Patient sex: F
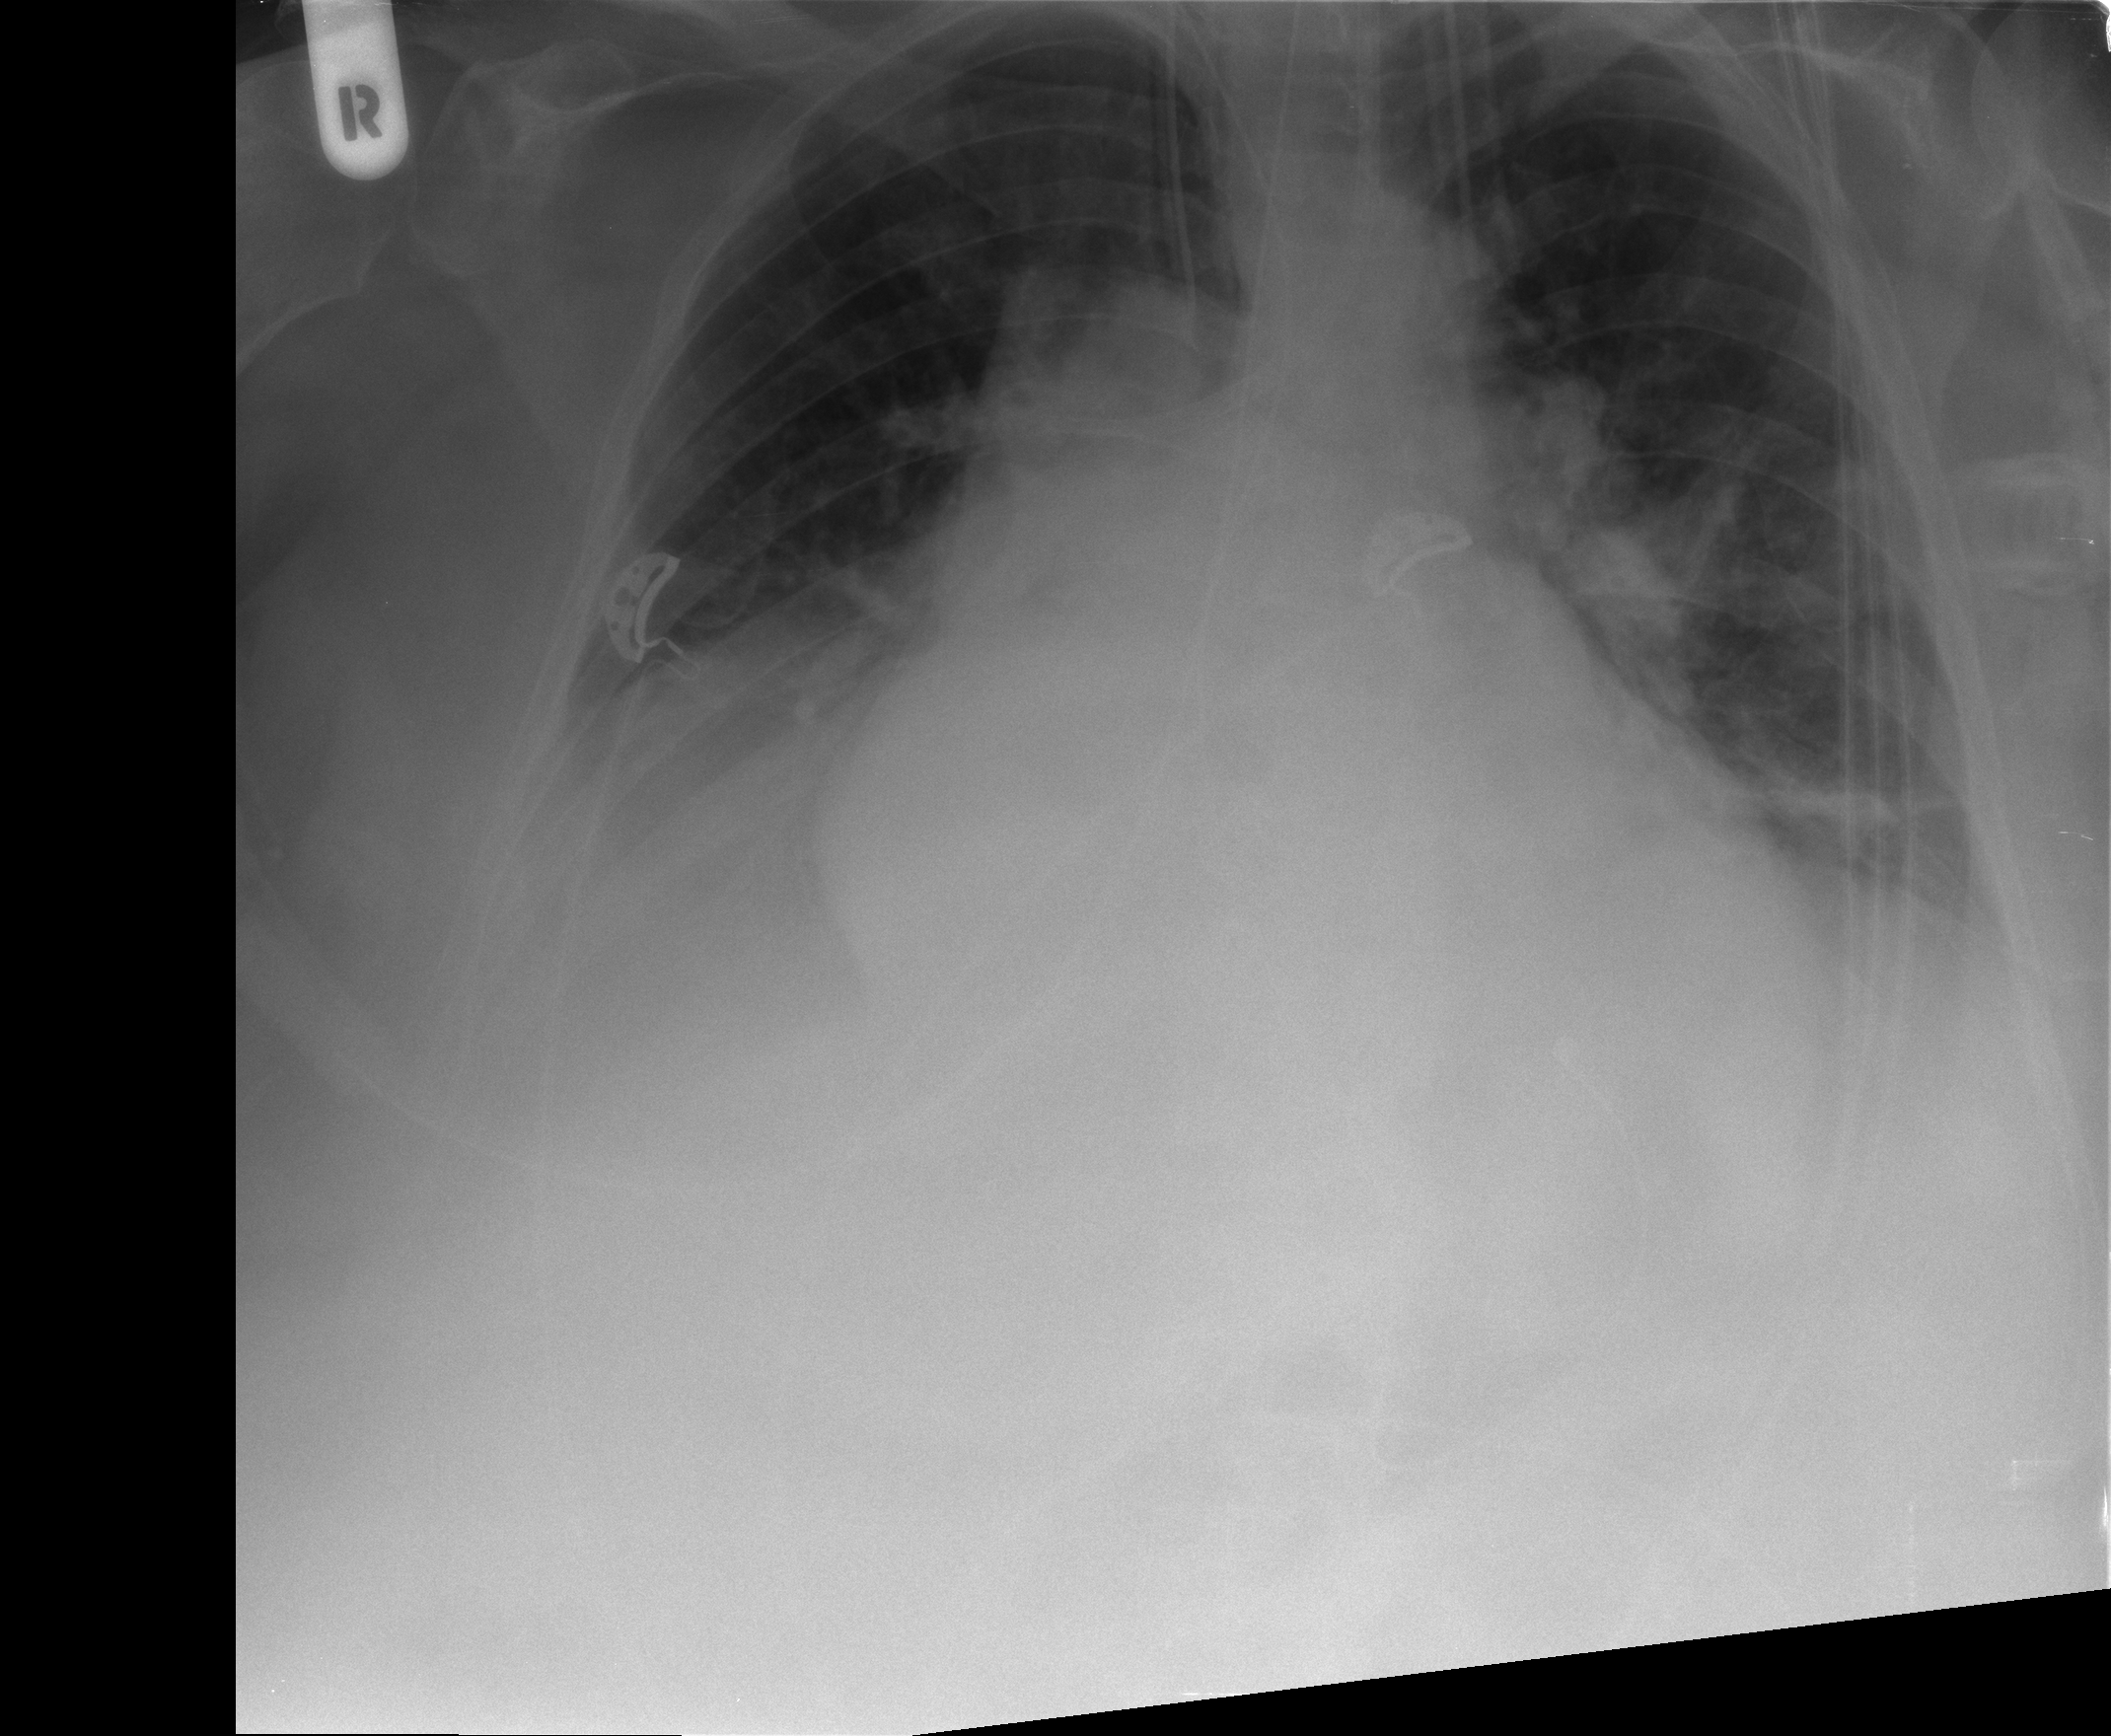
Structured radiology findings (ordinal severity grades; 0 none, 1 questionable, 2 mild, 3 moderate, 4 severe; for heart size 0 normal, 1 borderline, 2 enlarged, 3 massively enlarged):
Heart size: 2
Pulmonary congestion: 2
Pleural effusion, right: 0
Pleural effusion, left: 0
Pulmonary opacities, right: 0
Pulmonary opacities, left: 0
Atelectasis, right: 0
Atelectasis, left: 2